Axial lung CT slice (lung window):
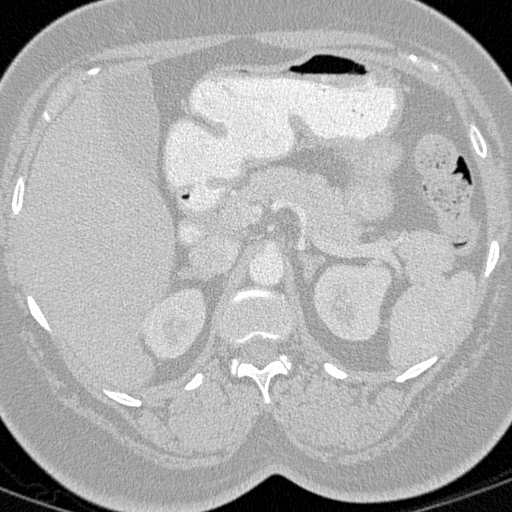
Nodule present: no